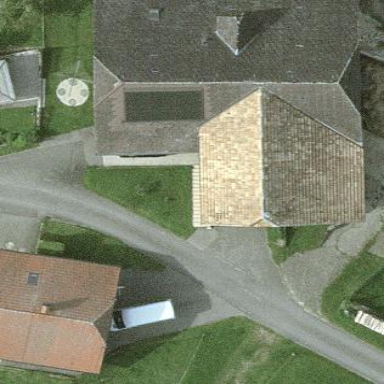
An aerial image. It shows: Farm building.